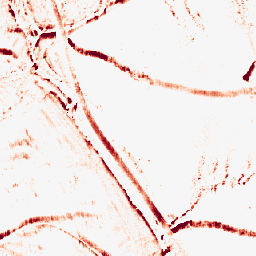
Category: morphological
Decomposition family: morphological_rect
Decomposition parameters: operation: opening
width: 5
height: 10
Upsampling method: nearest
Upsampling parameters: scale: 4
Upsampling scale: 4